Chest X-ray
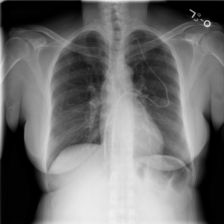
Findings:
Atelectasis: negative
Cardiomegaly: negative
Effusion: negative
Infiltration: negative
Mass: negative
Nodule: negative
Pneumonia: negative
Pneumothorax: negative
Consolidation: negative
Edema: negative
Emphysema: negative
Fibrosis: negative
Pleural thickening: negative
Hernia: negative